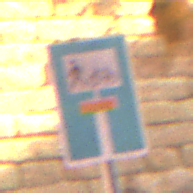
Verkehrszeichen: SackgasseRadverkehrFussgaengerDurchlaessig
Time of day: MorningAfternoon
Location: Outdoor (Urban)
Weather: Clear
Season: NotSpecified
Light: Natural